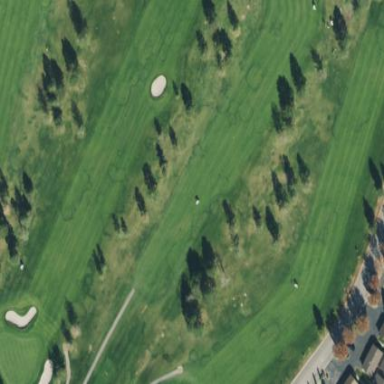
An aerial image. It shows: Golf fairway surrounded by grass.